Interaction volume radius: 5 \u00c5
Interaction volume height: 20 \u00c5
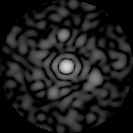
Disorder parameter: 0.8385